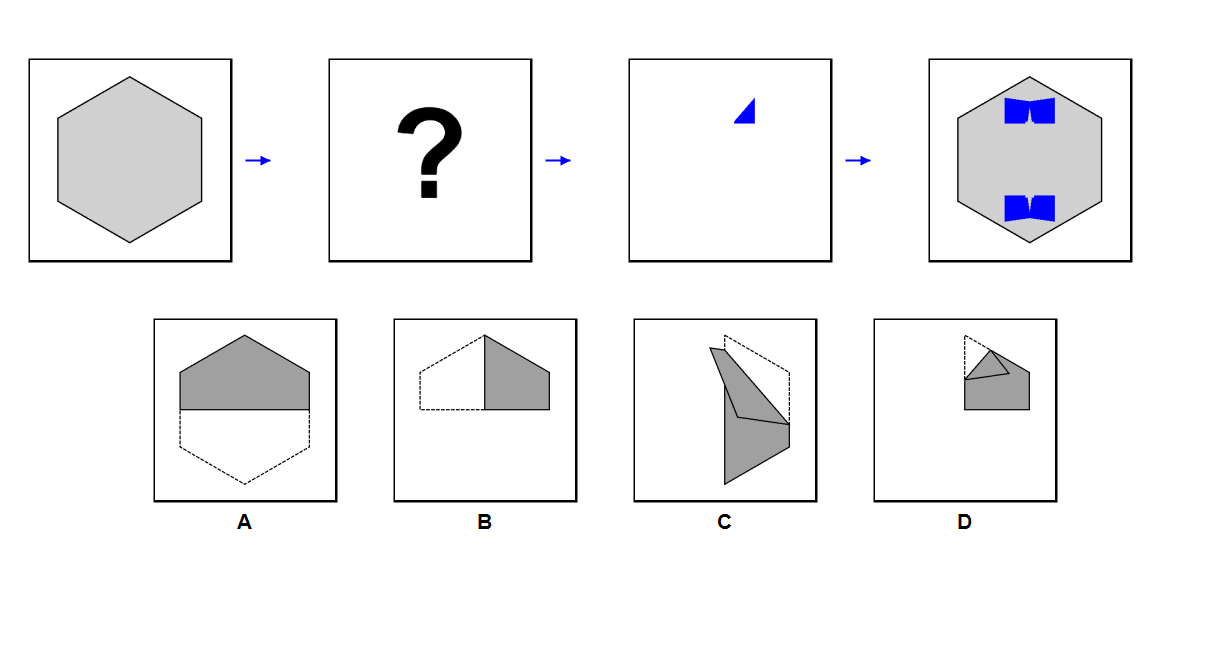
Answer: C